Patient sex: M
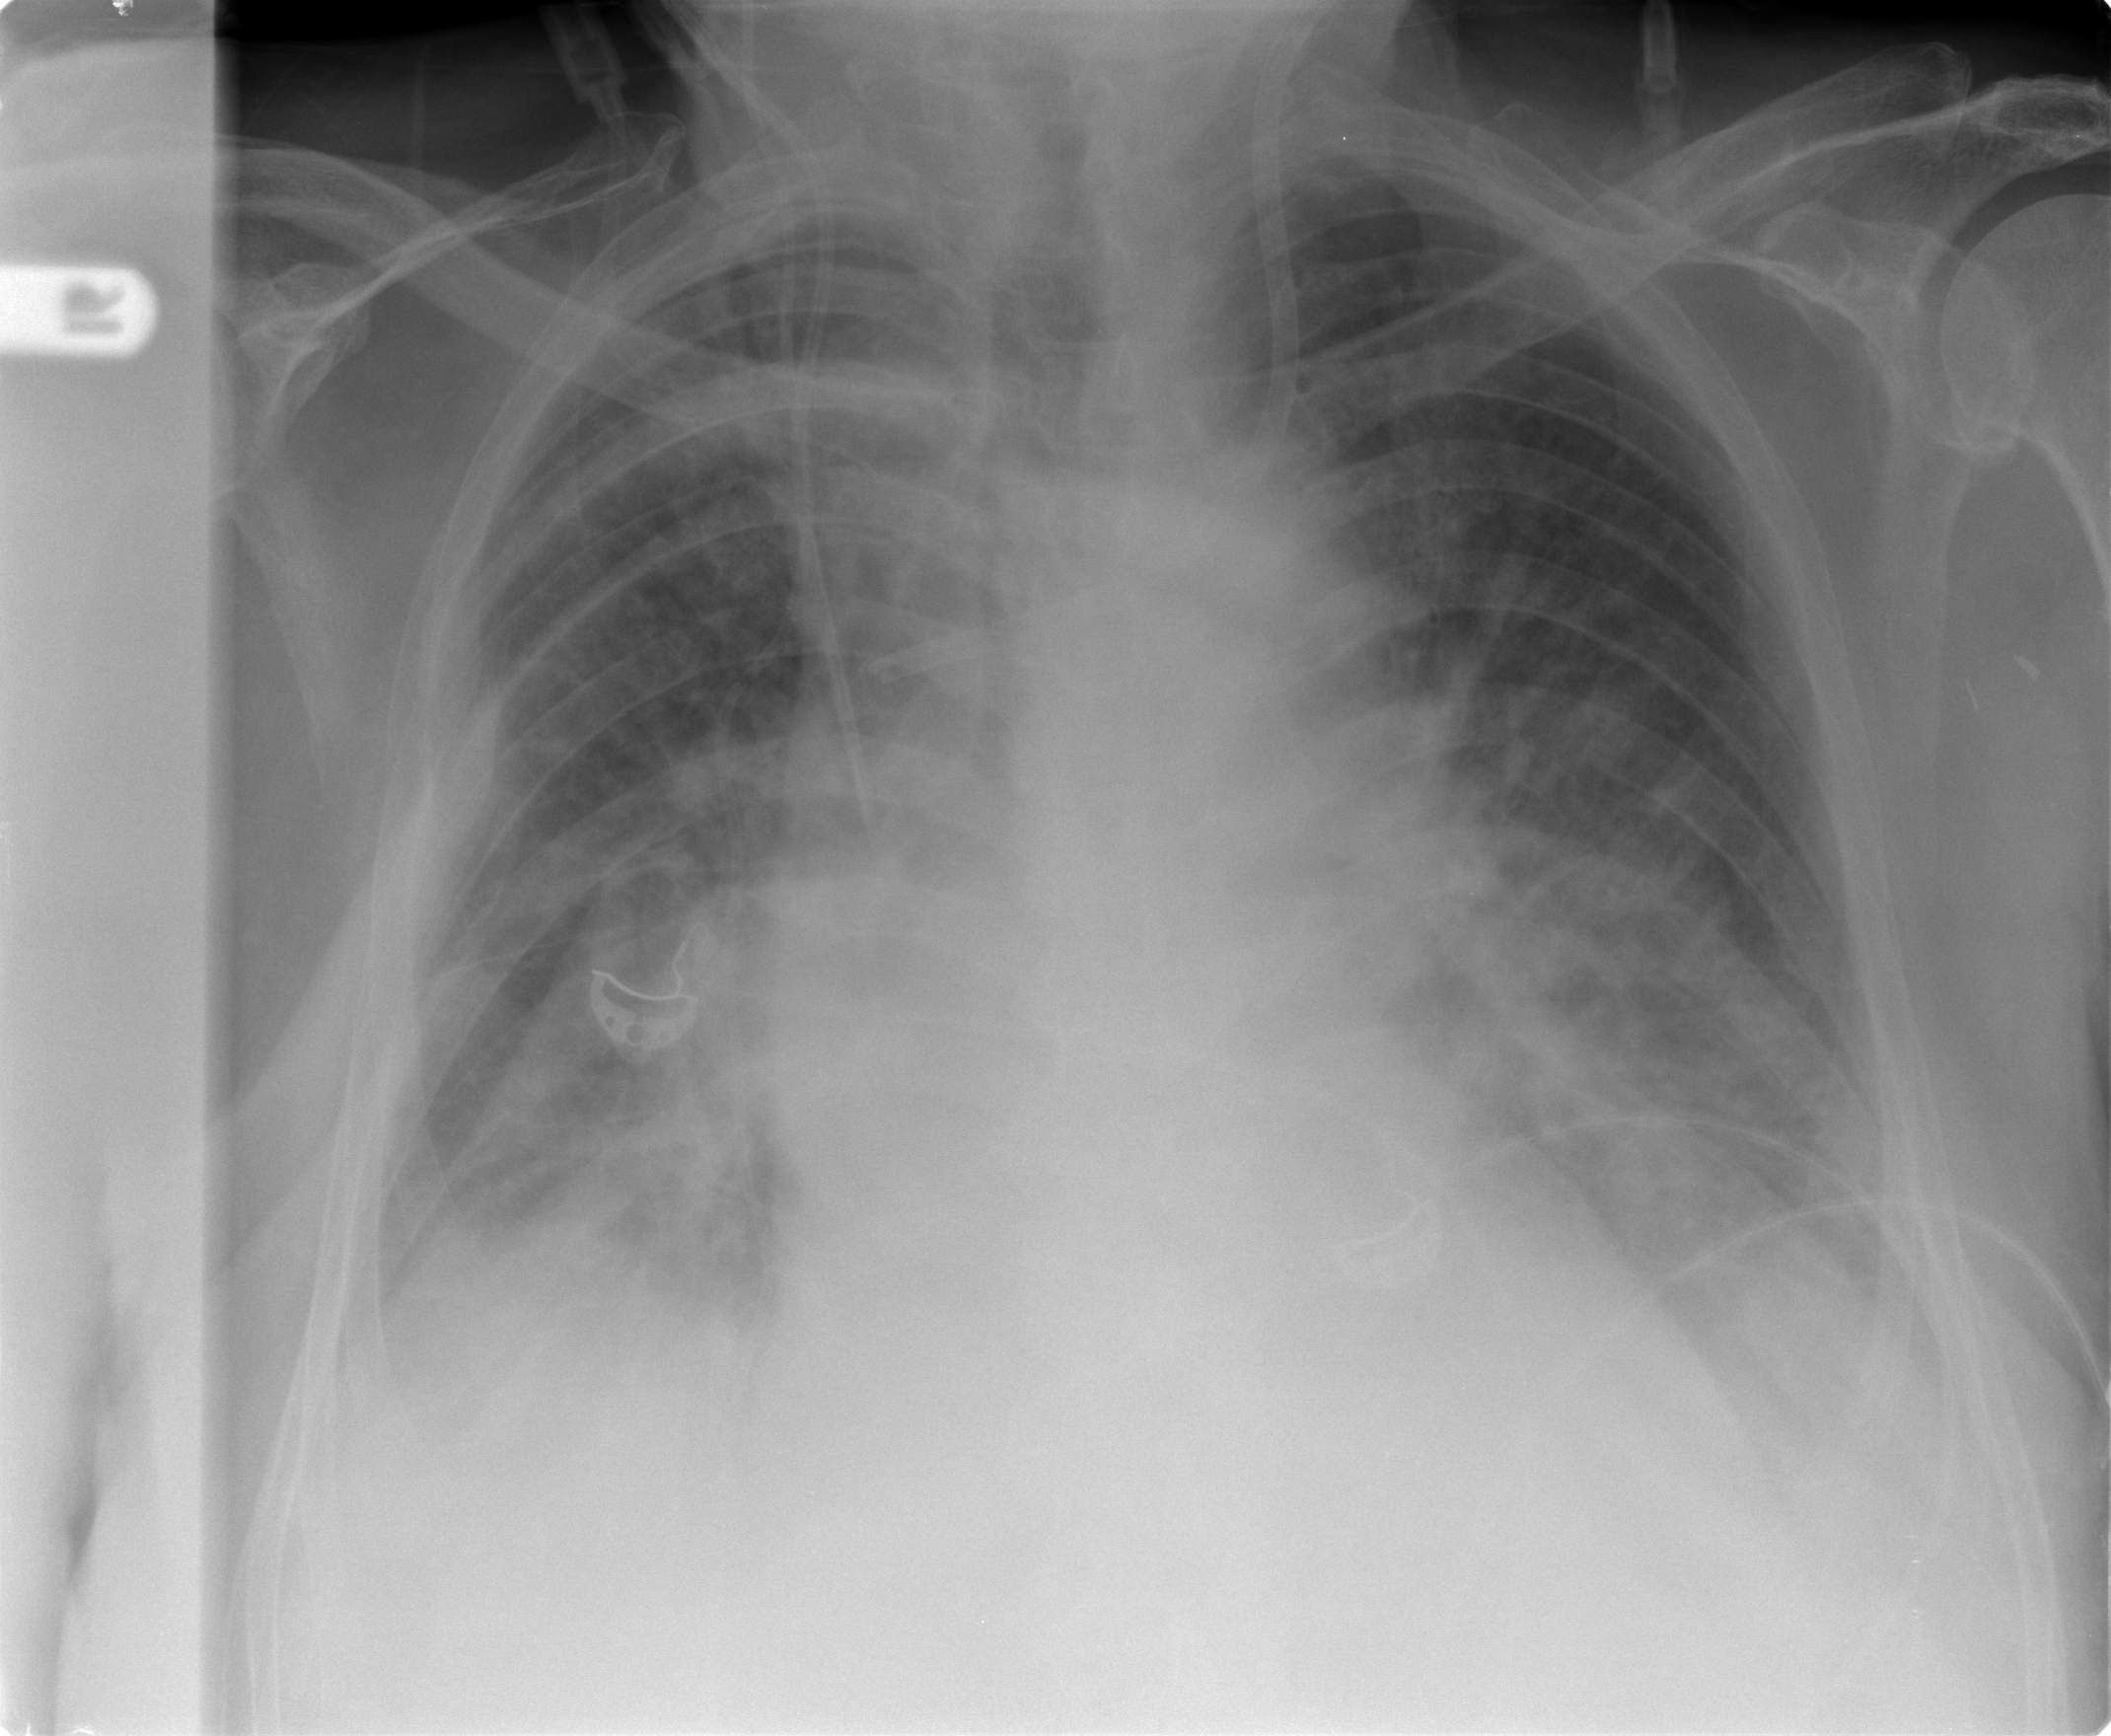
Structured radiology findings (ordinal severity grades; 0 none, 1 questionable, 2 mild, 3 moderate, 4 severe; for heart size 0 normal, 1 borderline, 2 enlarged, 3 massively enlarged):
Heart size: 2
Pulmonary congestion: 0
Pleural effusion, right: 2
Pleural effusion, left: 2
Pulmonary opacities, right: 1
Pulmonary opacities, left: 0
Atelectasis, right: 2
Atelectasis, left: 2